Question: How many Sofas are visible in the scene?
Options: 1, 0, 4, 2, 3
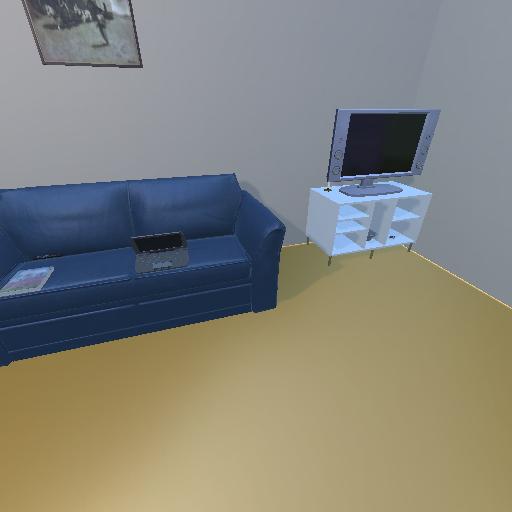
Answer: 1